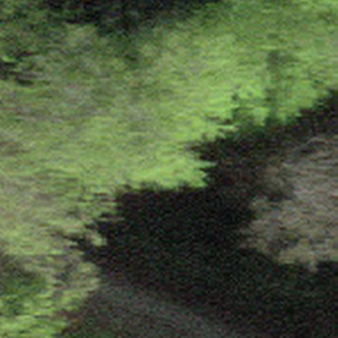
Label: other